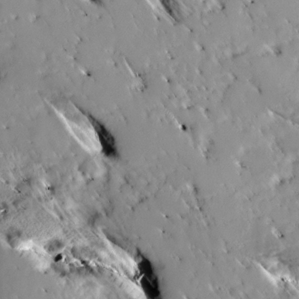
Label: non_frost